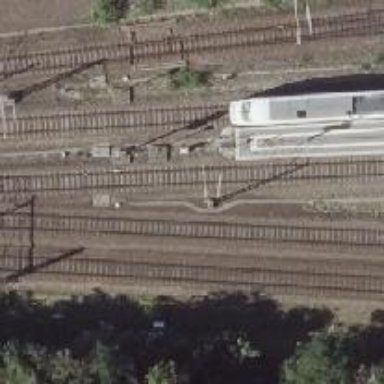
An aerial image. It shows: Railway signal.